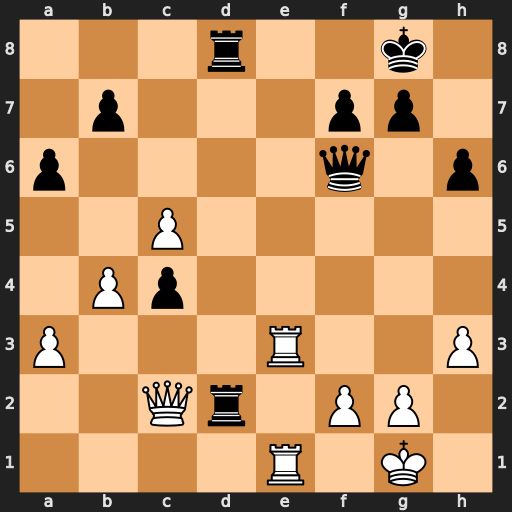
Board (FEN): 3r2k1/1p3pp1/p4q1p/2P5/1Pp5/P3R2P/2Qr1PP1/4R1K1
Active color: w
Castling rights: -
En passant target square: -
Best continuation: Re8+ Rxe8 Rxe8#